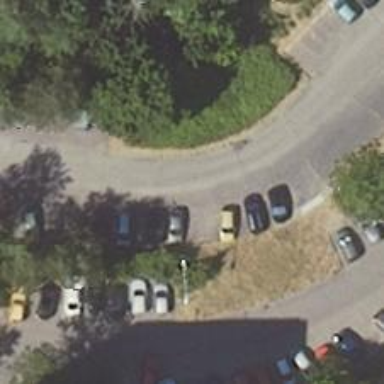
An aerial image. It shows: Road serving as parking aisle.